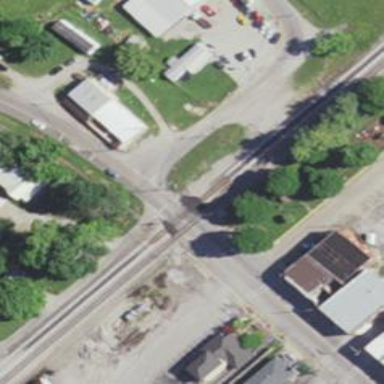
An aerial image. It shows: Railway level crossing.